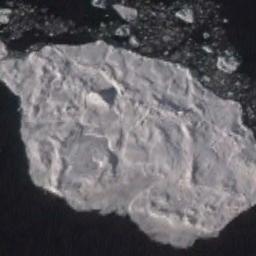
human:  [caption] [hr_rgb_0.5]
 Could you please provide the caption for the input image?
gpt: There is a big ice and many small ice on the dark blue sea .

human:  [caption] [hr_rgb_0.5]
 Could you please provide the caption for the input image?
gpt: There are sea ice of different sizes .

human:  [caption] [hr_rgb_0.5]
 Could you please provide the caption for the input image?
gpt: A large piece of sea ice floats in the deep blue sea and there are some small pieces of sea ice nearby .

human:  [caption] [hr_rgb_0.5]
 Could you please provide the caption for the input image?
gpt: An oversized piece of ice and small pieces of ice surrounding it float on the blue sea .

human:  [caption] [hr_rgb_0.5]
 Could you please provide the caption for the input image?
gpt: There are some small pieces of sea ice and a larger one .